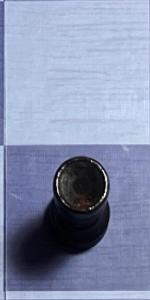
Label: Rook_Black